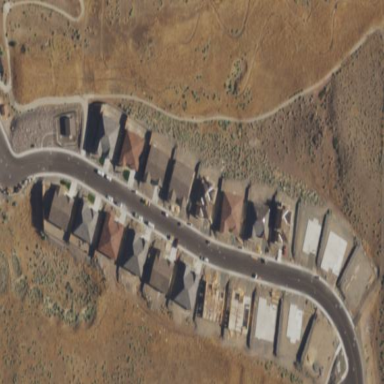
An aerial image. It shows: This residential area consists of single-family homes.